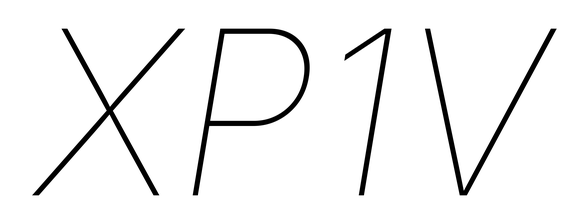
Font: Inter-Italic_Thin_Italic